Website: walmart
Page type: address-validator
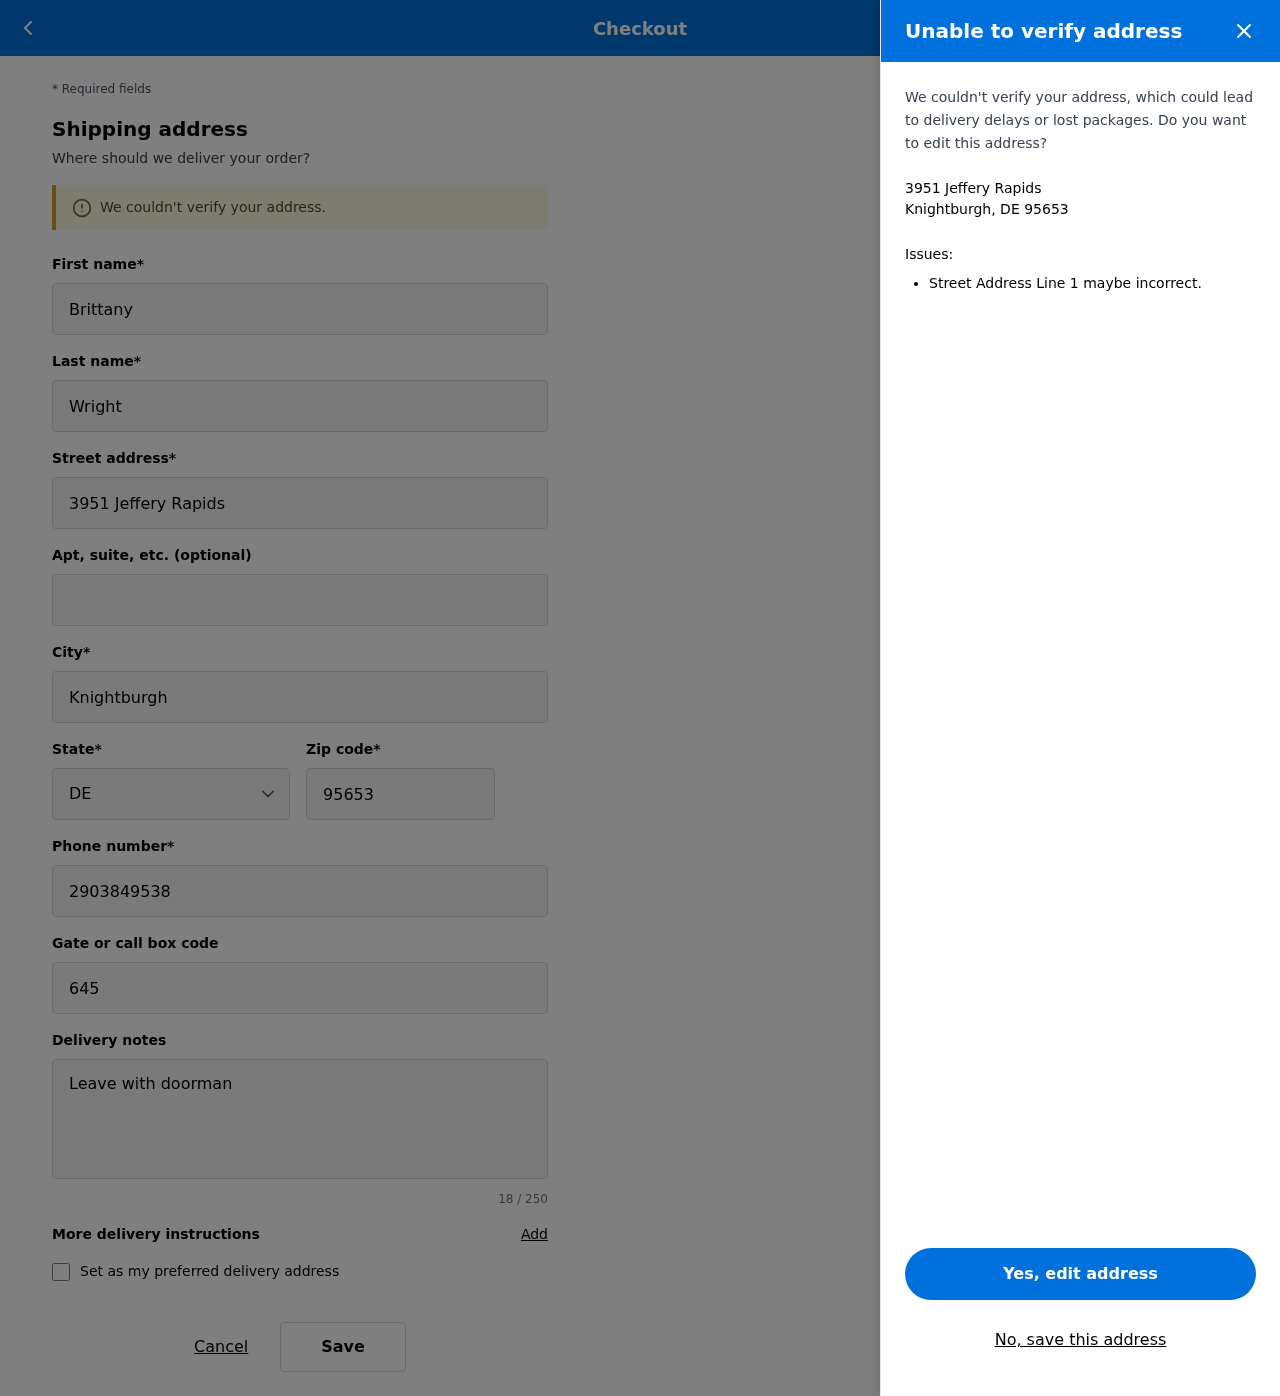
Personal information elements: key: PII_CITY_STATE_ZIP
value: Knightburgh, DE 95653
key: PII_DELIVERY_INSTRUCTIONS
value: Leave with doorman
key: PII_STATE_ABBR
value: DE
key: PII_STREET
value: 3951 Jeffery Rapids
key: PII_FIRSTNAME
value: Brittany
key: PII_LASTNAME
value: Wright
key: PII_CITY
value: Knightburgh
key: PII_POSTCODE
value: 95653
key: PII_PHONE
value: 2903849538
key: PII_SECURITY_CODE
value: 645